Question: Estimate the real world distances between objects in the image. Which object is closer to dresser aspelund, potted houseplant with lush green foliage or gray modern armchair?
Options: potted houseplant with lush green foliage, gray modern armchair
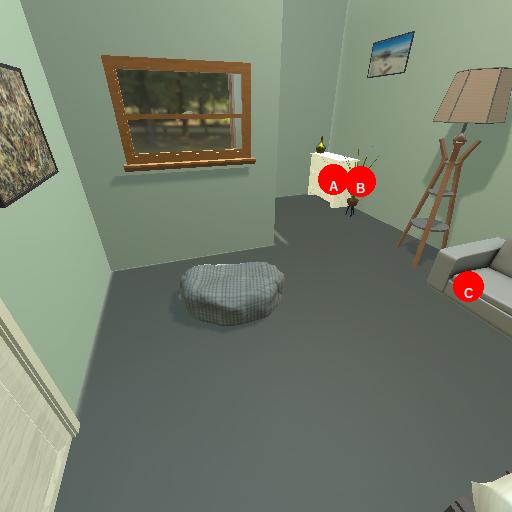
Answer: potted houseplant with lush green foliage